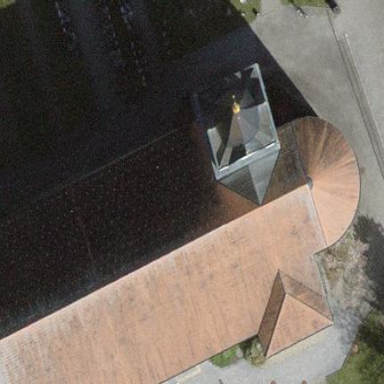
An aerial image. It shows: Church which is place of worship.